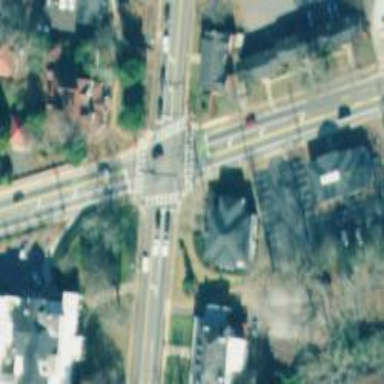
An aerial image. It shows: Marked crossing on the road.